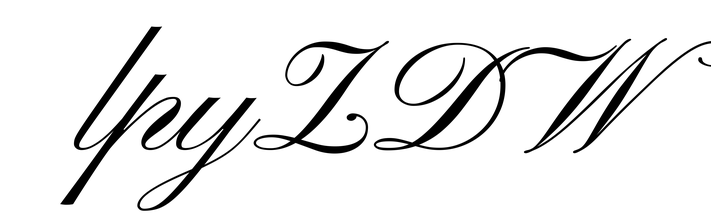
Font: PinyonScript-Regular